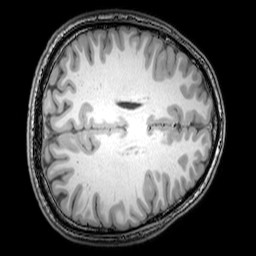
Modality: T1w
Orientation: axial
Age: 25
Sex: male
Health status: healthy
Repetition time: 0.081 s
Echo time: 0.037 s